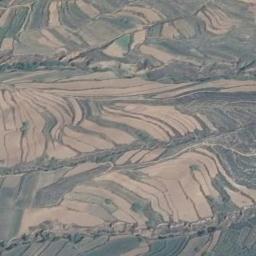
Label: terrace